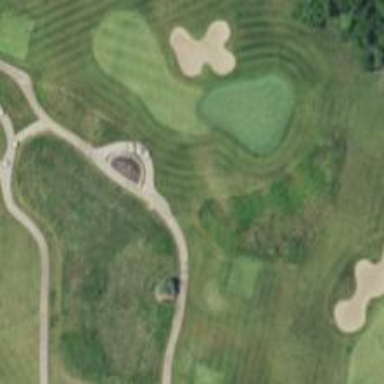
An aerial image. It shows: Path used for both walking and golf.